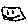
Label: smiley face